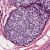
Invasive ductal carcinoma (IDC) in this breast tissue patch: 0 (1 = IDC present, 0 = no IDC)